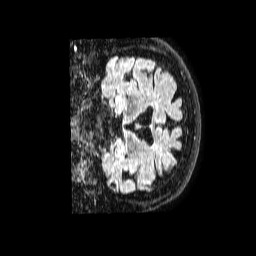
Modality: FLAIR
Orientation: coronal
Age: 75
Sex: female
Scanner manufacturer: philips
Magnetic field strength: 1.5 T
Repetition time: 4.8 s
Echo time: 0.3 s